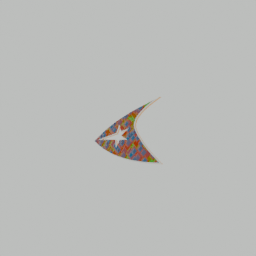
Label: decoration